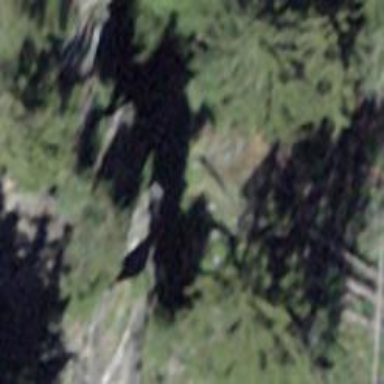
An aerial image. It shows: Natural cliff.